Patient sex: M
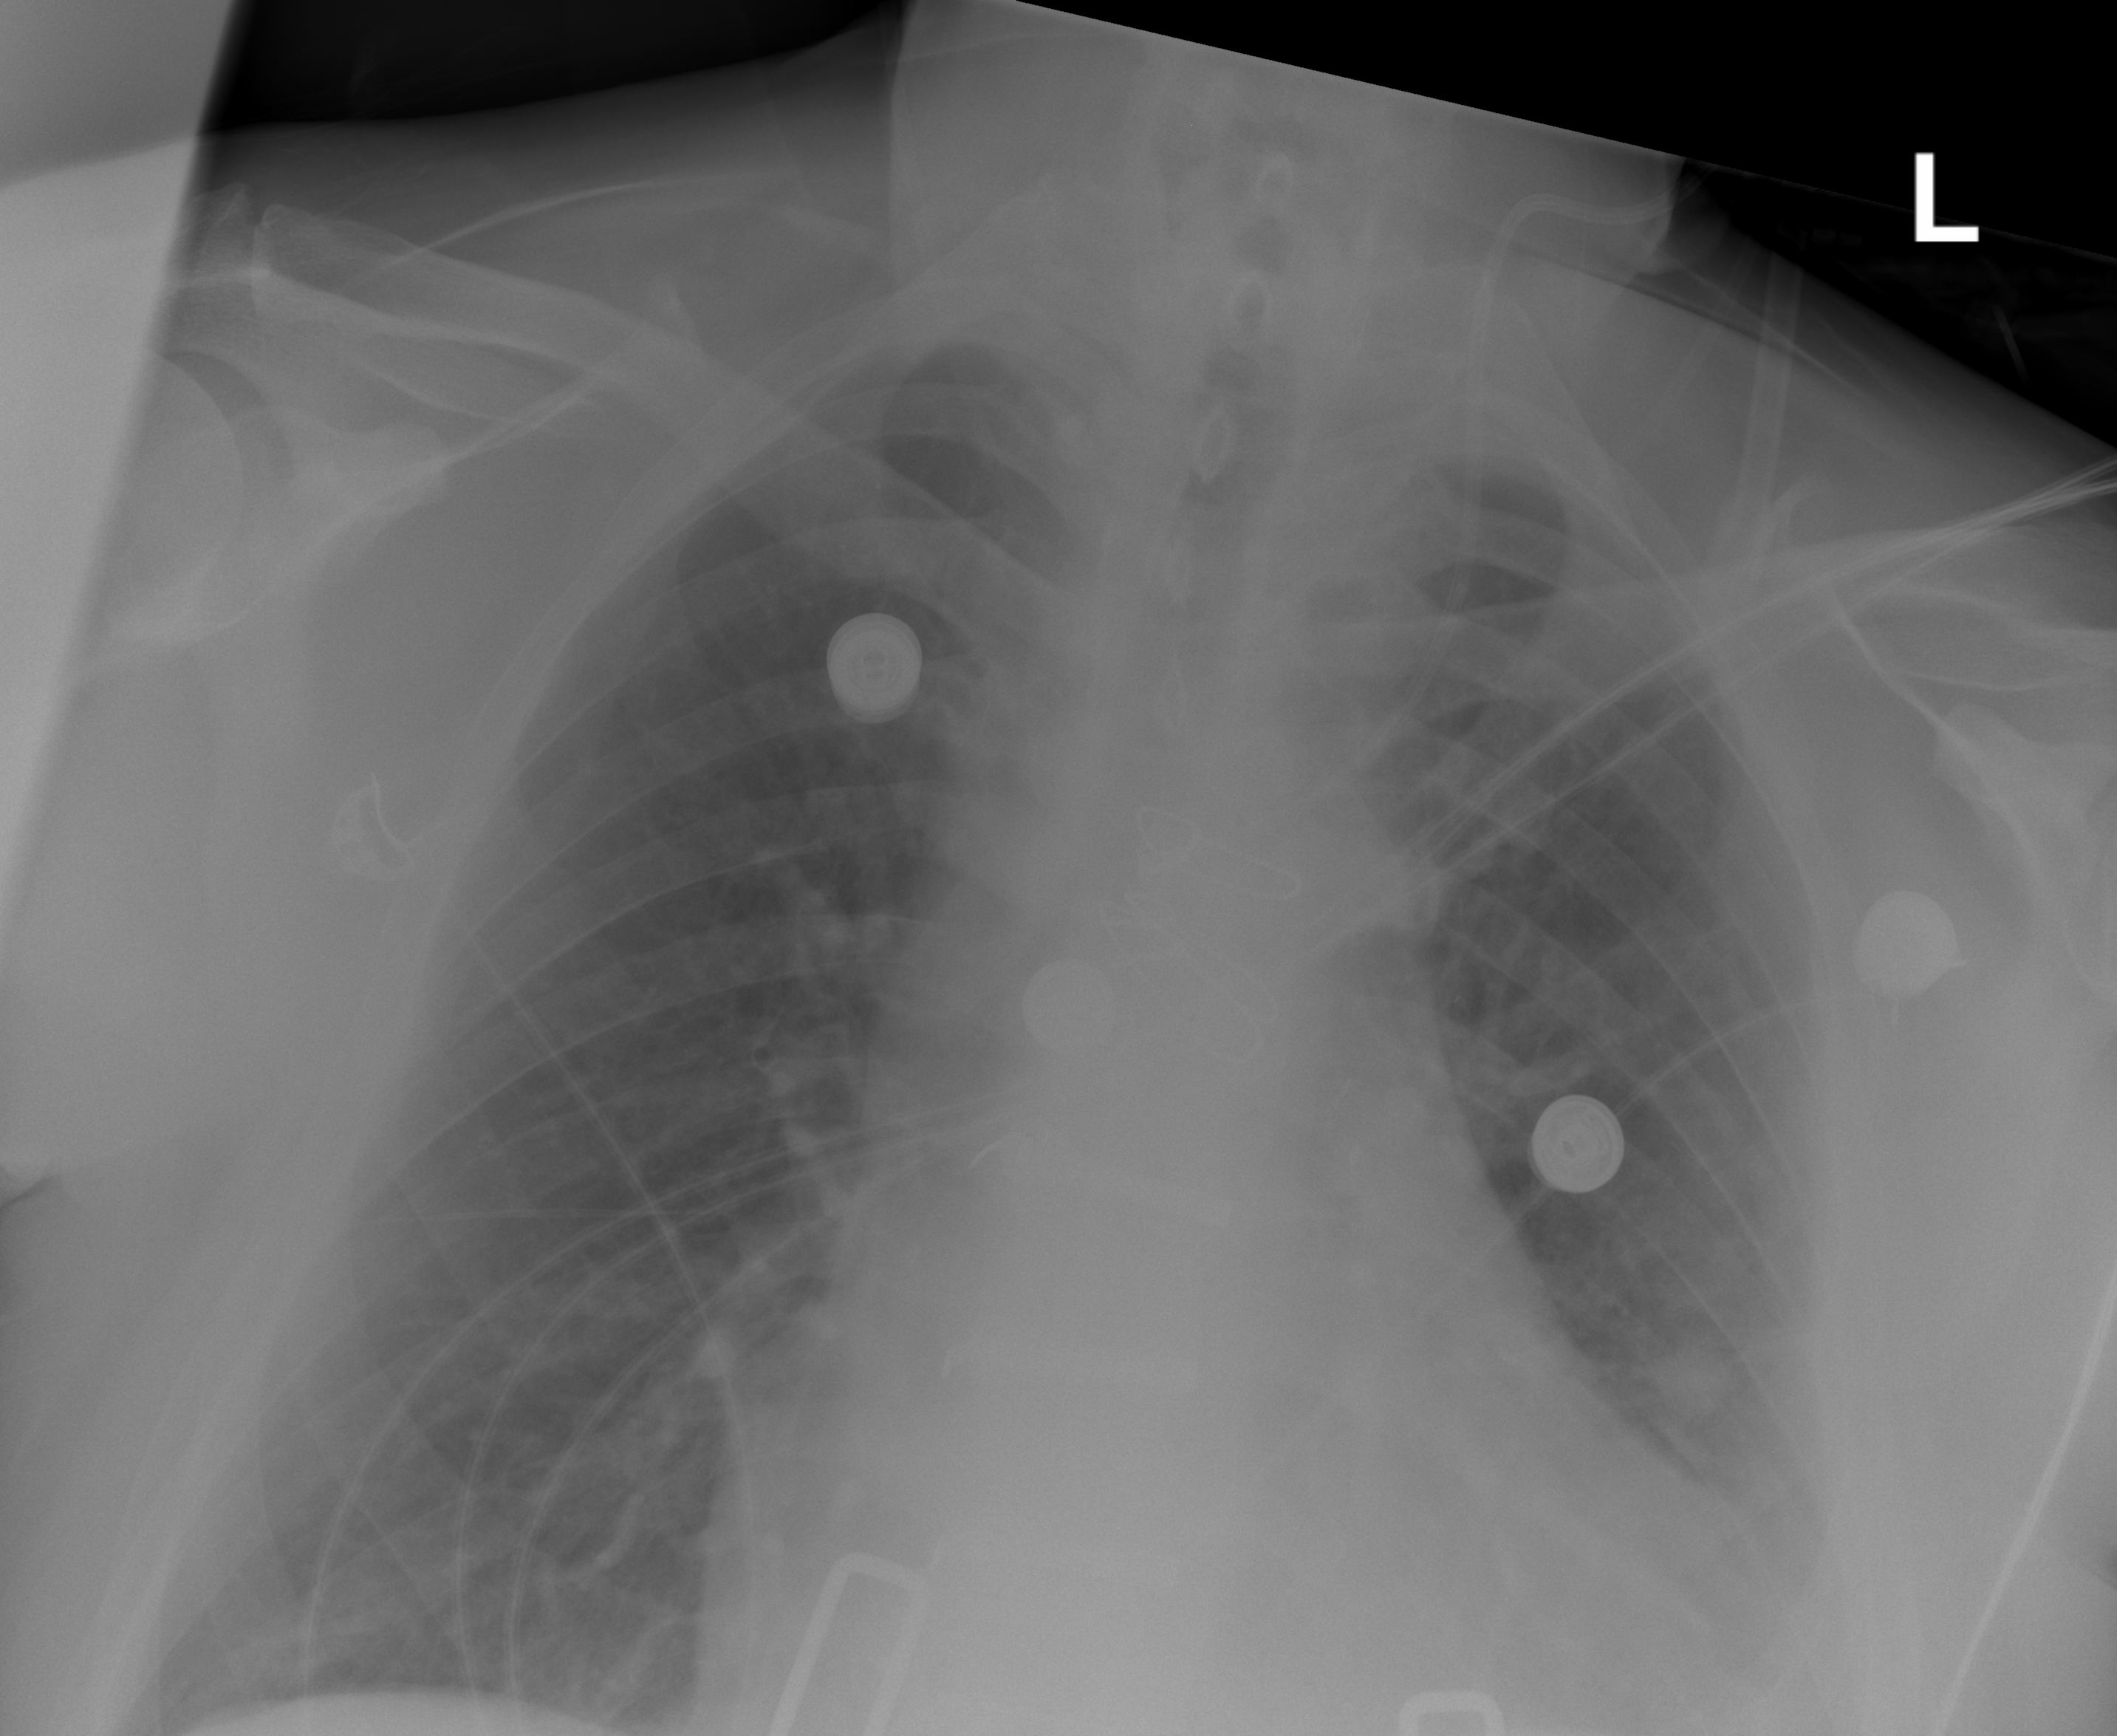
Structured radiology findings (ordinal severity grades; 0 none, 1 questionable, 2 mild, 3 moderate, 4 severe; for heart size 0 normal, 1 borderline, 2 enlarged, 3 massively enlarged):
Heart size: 3
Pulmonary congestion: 2
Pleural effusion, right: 1
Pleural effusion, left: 1
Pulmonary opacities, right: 0
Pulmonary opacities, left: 0
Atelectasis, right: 2
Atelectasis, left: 2